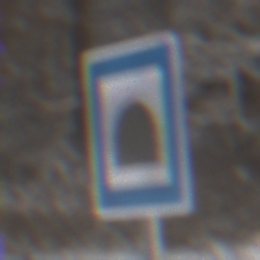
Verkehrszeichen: Tunnel
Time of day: MorningAfternoon
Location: Outdoor (Nature)
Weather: PartlyCloudy
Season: Winter
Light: Natural